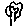
Label: tree